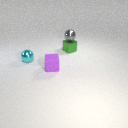
small purple rubber cube to the left of small green metal cube